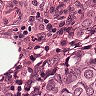
Metastatic tissue present: no